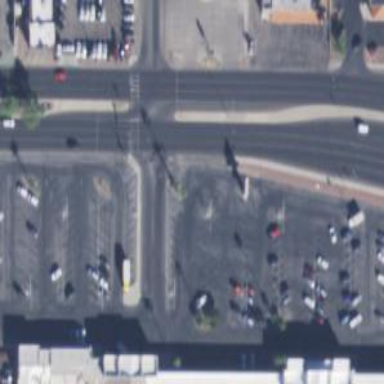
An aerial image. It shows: Unmarked crossing on the road.